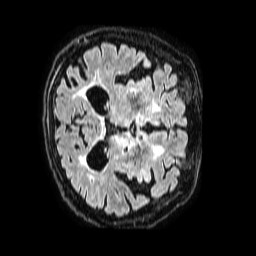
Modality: FLAIR
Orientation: axial
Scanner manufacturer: philips
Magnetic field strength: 1.5 T
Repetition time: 4.8 s
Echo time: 0.3 s